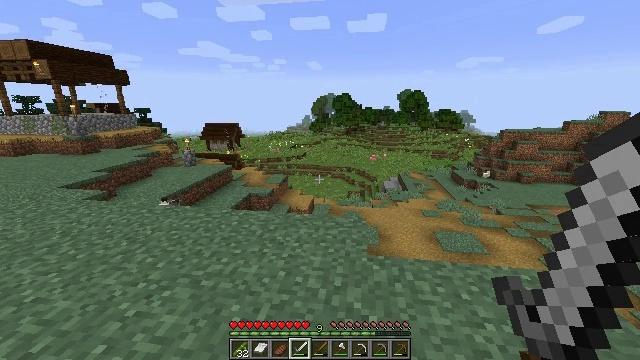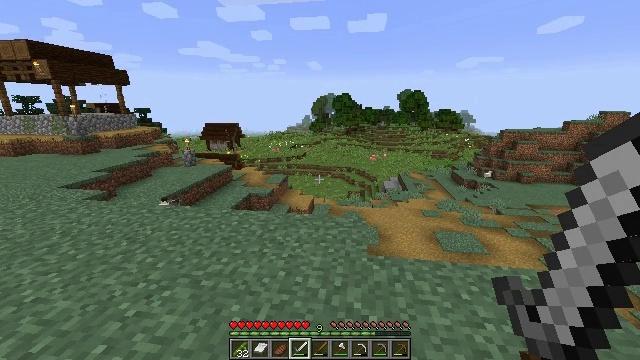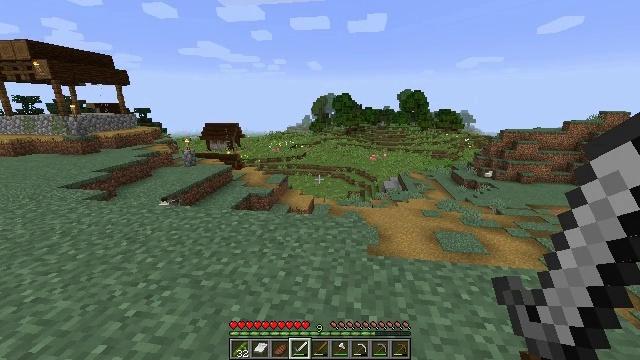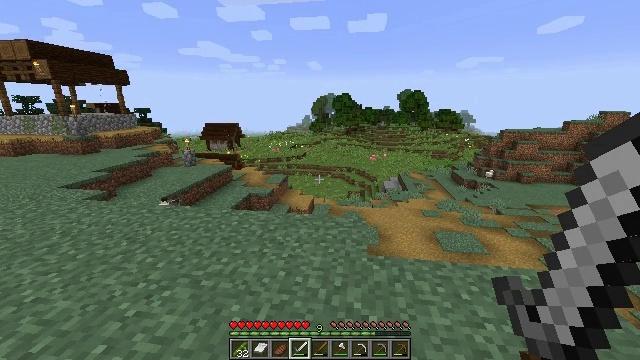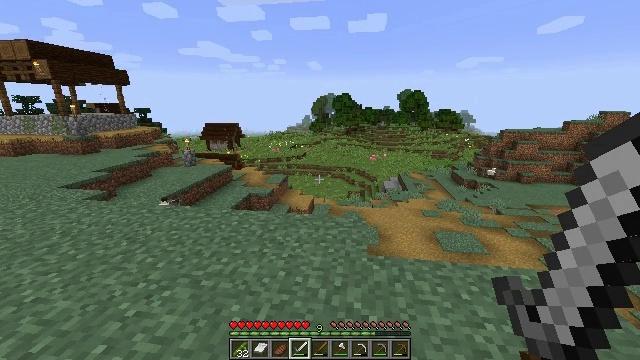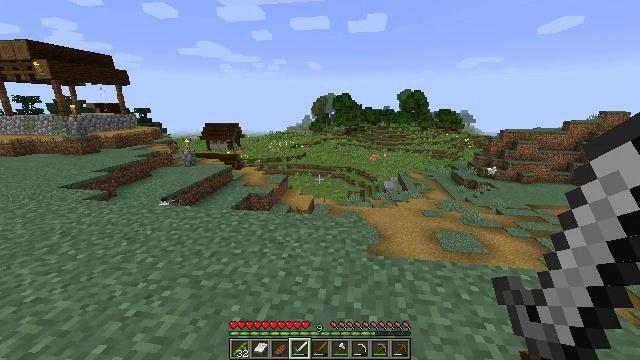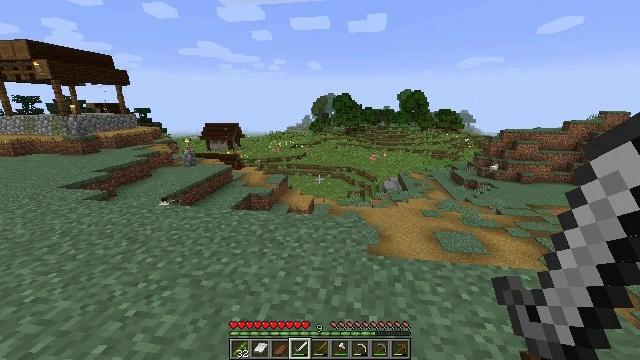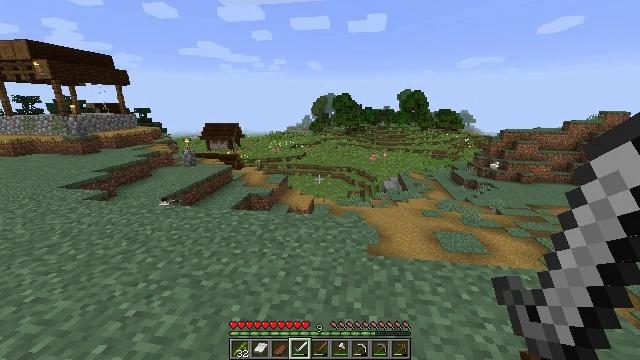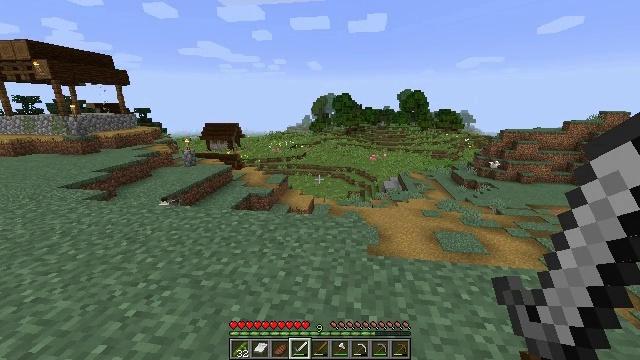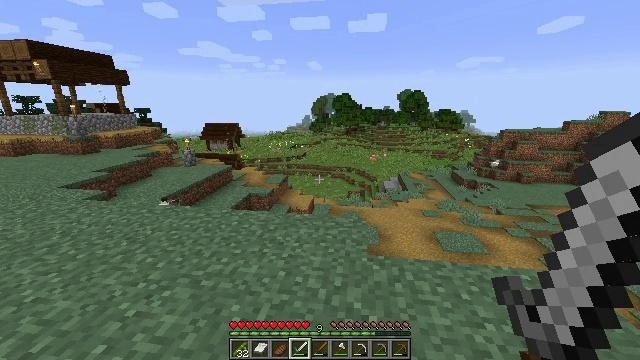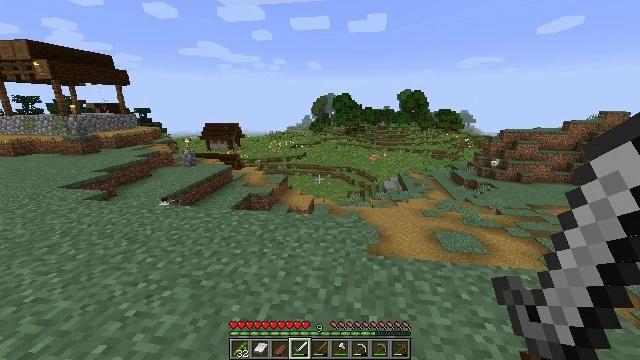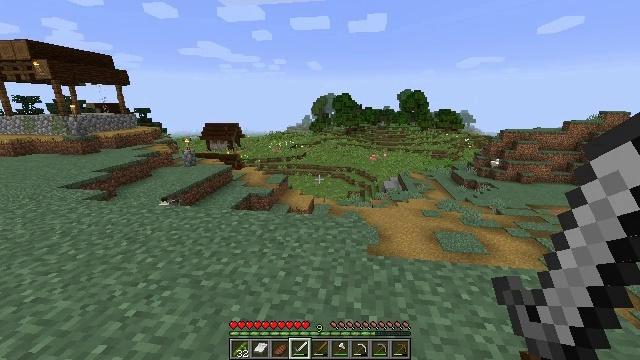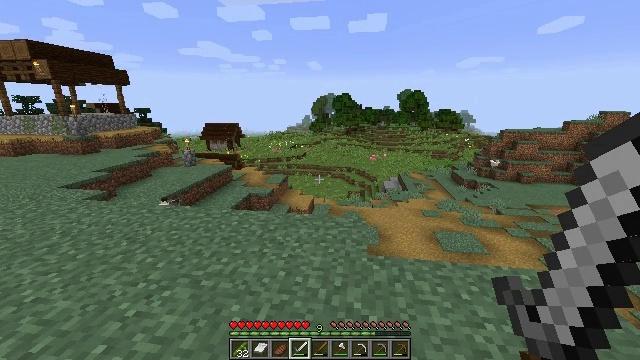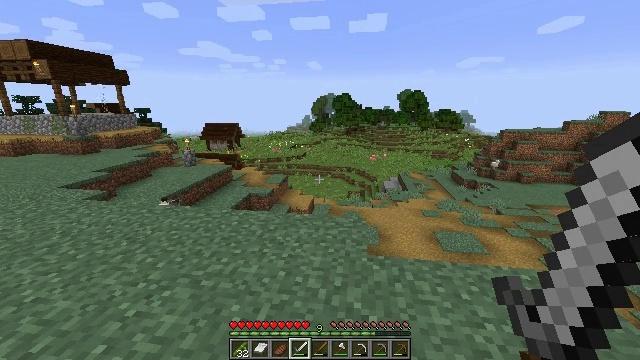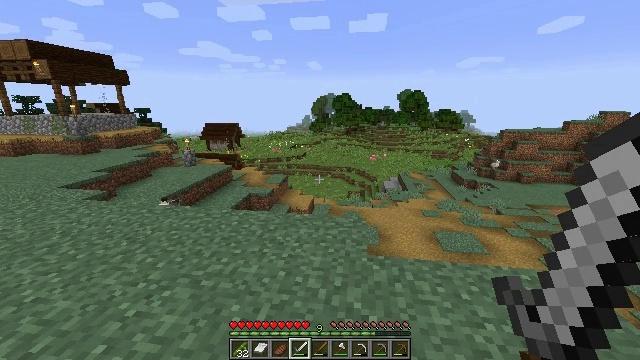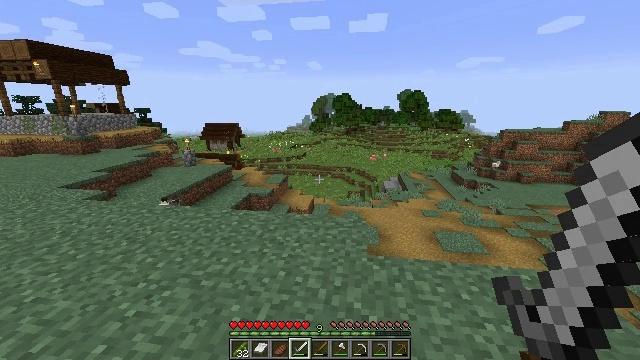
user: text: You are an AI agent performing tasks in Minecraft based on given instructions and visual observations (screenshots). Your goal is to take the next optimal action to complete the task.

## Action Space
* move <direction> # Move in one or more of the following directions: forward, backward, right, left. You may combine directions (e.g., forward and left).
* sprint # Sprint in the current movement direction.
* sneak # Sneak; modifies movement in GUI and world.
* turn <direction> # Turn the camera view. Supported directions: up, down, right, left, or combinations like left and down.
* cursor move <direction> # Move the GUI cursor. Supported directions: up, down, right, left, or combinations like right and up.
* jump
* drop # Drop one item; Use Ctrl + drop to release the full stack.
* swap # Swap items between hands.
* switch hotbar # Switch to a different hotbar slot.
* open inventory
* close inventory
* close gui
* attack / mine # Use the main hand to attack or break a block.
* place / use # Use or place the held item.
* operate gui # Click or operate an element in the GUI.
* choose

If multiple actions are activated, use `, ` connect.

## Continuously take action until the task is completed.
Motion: motion action
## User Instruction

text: Gather sweet berries from the bush.
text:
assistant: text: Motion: no_op
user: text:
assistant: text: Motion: no_op
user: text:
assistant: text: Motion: no_op
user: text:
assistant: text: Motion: no_op
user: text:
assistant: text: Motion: no_op
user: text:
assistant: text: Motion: no_op
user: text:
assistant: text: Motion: no_op
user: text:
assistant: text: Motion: no_op
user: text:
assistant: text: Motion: no_op
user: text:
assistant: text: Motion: no_op
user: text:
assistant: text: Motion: no_op
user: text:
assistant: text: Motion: no_op
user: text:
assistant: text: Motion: no_op
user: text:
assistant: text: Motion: no_op
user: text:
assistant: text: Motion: no_op
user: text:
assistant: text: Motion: no_op
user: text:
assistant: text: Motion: no_op
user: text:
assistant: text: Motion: no_op
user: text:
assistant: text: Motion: no_op
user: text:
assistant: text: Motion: no_op
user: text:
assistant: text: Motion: no_op
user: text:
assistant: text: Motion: no_op
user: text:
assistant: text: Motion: no_op
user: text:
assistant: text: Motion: no_op
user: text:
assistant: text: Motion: no_op
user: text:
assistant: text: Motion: no_op
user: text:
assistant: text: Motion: no_op
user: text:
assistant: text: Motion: no_op
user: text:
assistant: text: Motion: no_op
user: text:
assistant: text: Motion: no_op